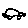
Label: car